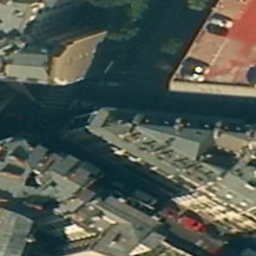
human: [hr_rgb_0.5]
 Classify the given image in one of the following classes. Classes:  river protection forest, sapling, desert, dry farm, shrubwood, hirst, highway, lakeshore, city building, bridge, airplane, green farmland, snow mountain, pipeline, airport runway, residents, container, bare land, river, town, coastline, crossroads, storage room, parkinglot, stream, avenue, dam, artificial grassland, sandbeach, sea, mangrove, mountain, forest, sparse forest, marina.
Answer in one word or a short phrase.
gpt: city building